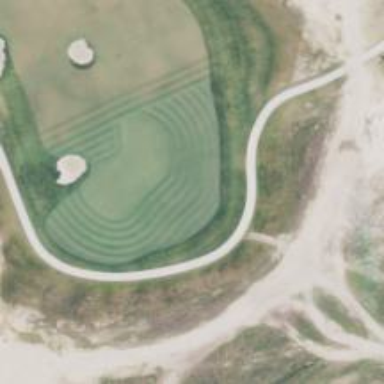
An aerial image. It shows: View of golf hole.